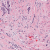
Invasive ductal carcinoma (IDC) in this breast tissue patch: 1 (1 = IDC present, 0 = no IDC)